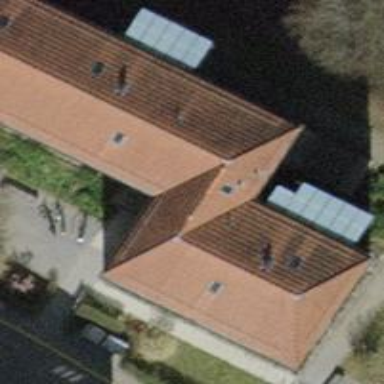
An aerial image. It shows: Building with apartments featuring tiled roof.